Field crop: maize
Growth stage: 2
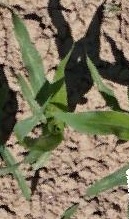
Species: maize